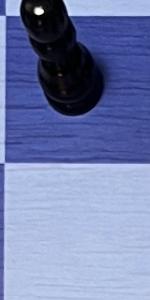
Label: Empty